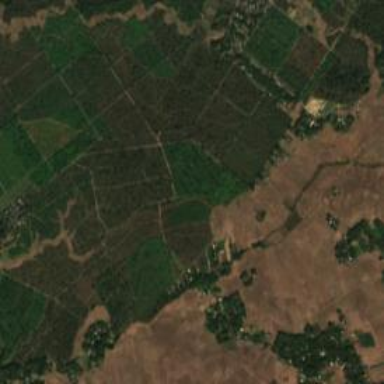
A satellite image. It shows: Orchard consisting of tea plants.